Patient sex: M
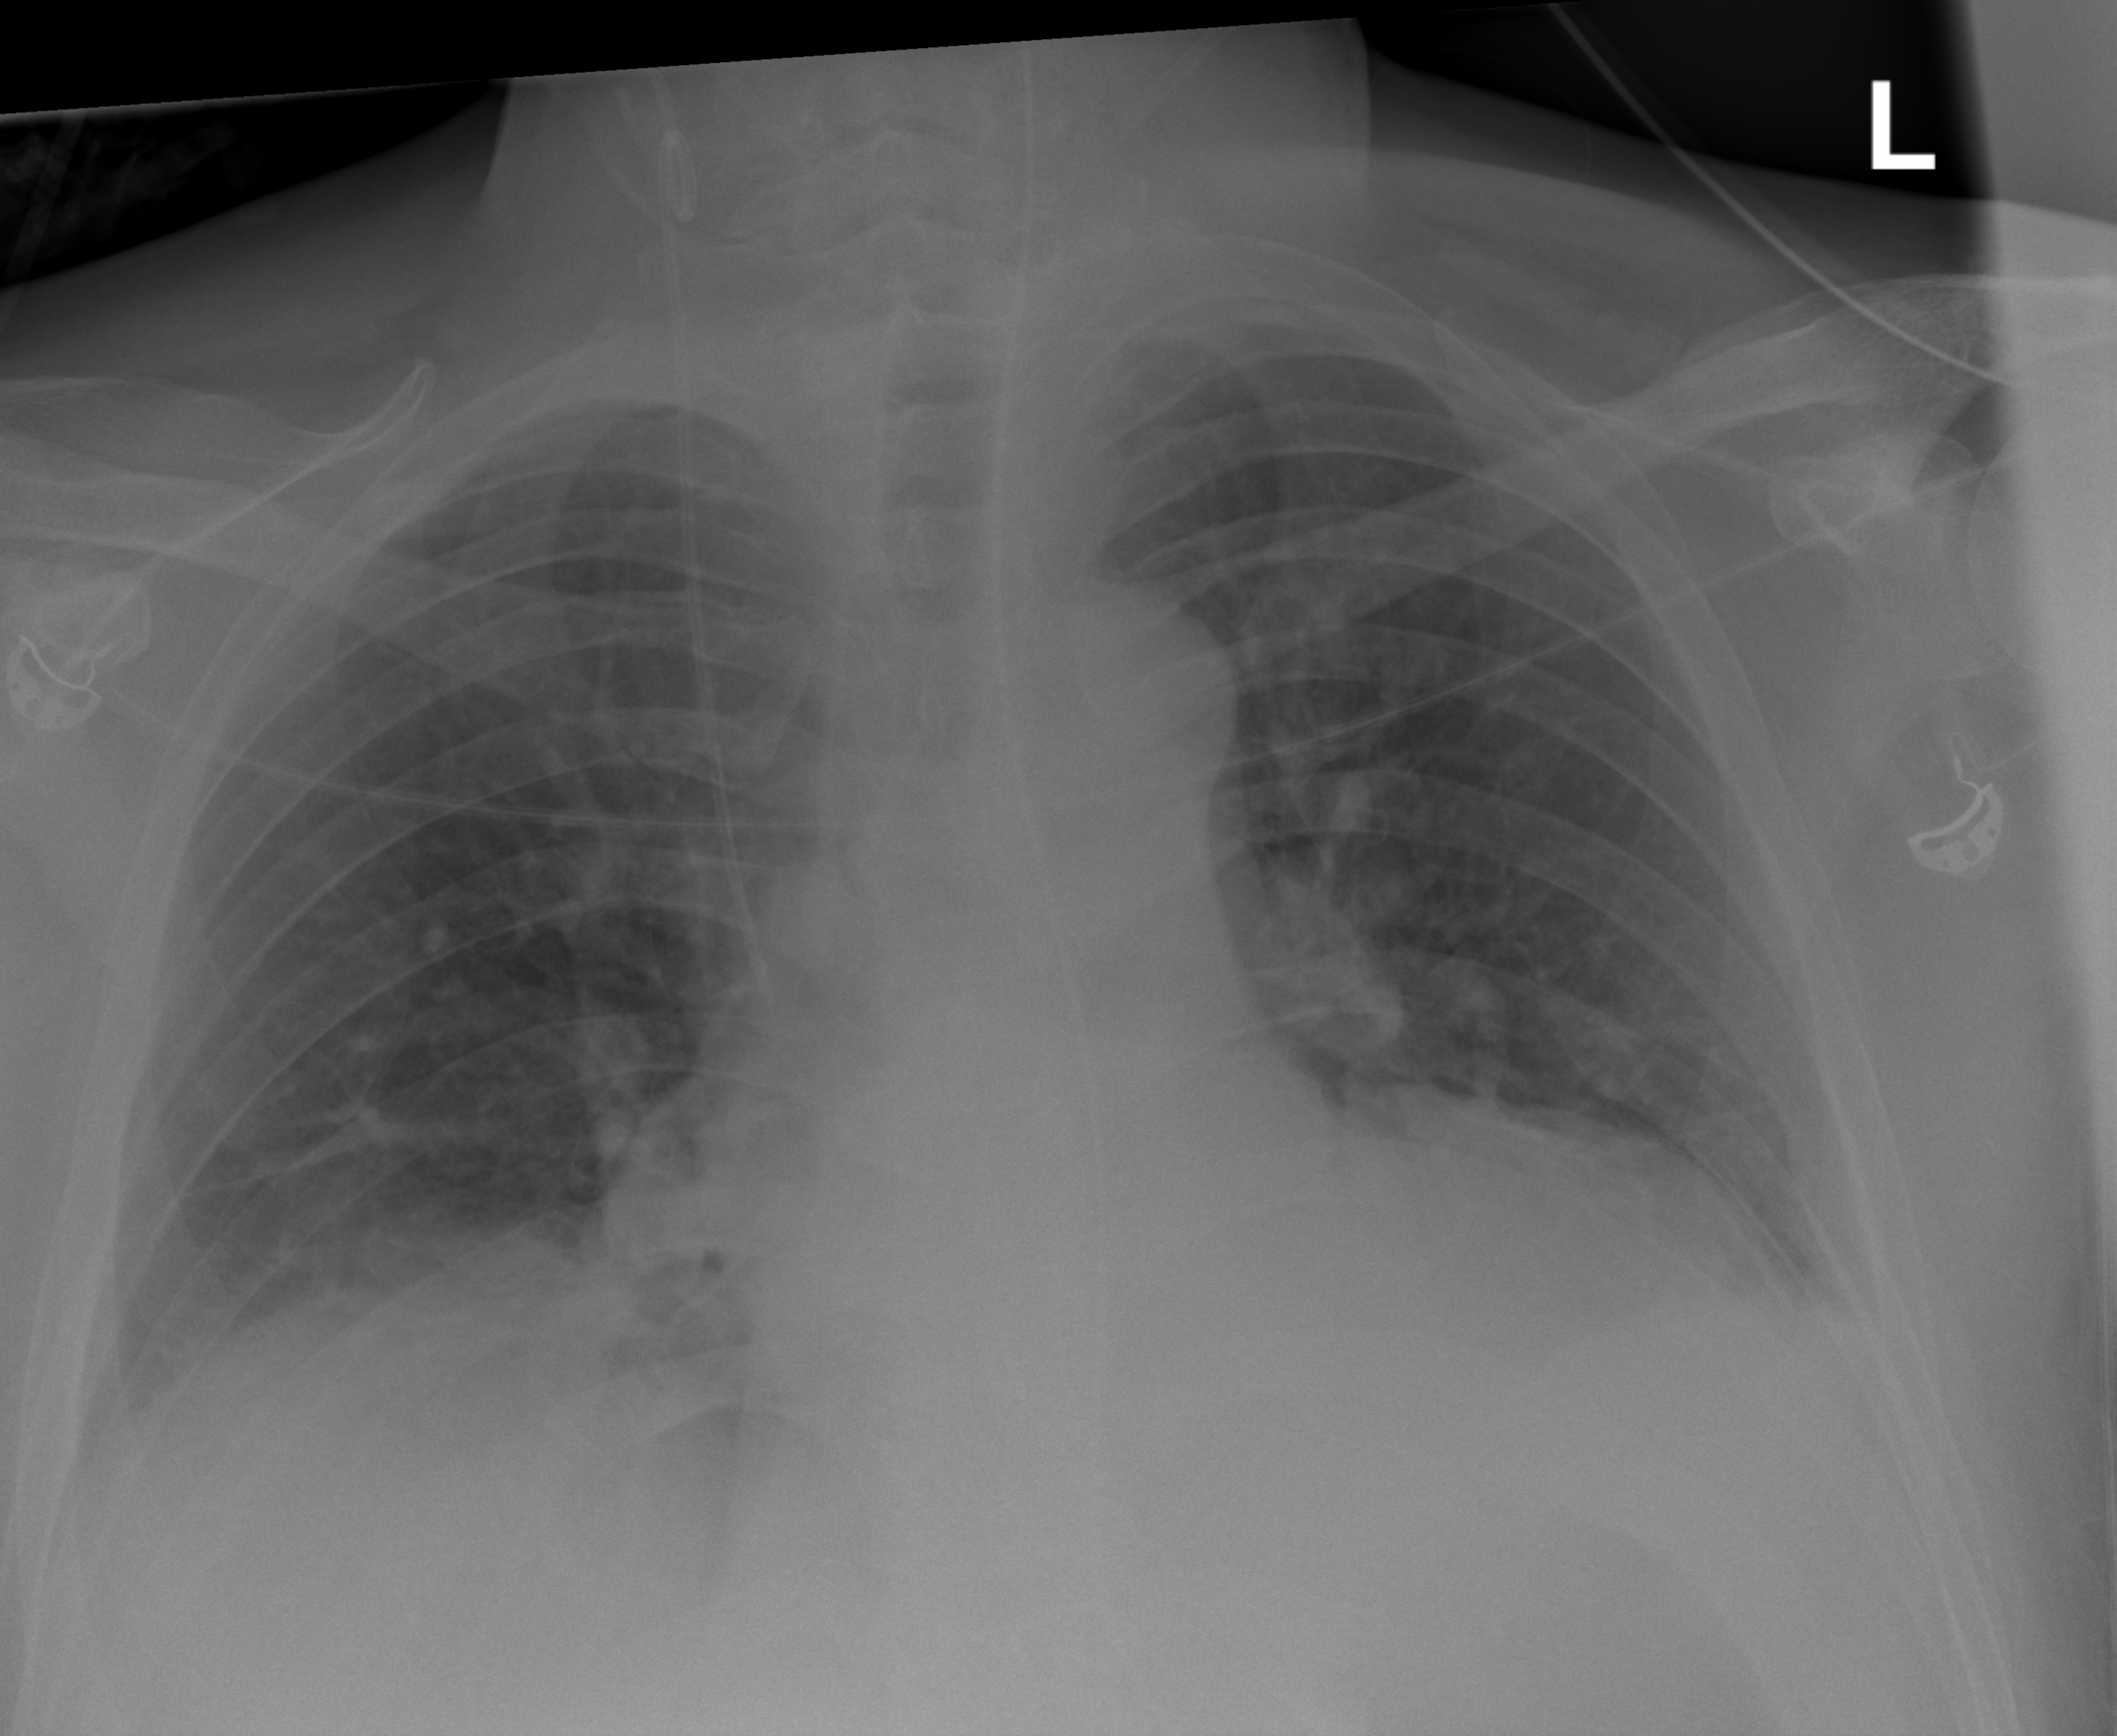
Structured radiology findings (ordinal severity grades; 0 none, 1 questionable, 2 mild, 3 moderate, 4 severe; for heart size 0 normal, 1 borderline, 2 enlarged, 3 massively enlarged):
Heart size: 2
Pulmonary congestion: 0
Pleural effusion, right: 2
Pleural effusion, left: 2
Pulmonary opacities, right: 2
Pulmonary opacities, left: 0
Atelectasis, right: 2
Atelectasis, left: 2